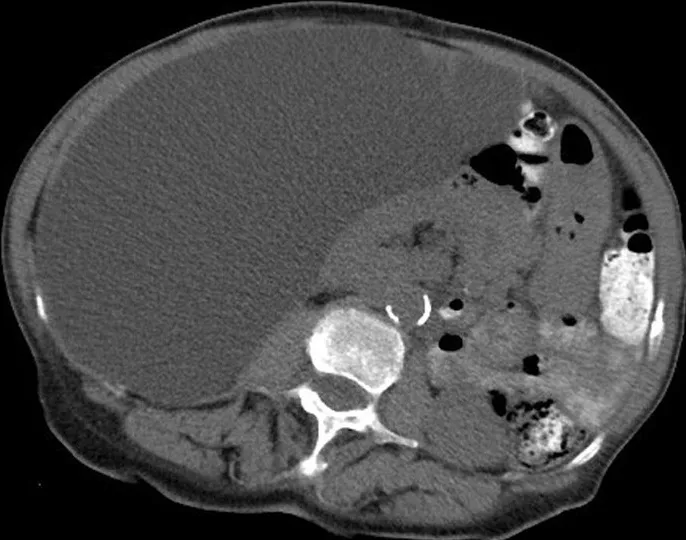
Abdominal computed tomography shows a large right retroperitoneal cystic lesion with displacement of the right kidney and bowel loops to the left.
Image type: radiology (ct)